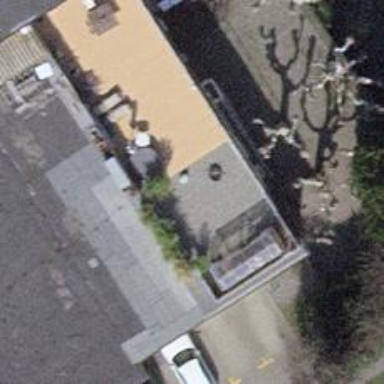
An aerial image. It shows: Restaurant.